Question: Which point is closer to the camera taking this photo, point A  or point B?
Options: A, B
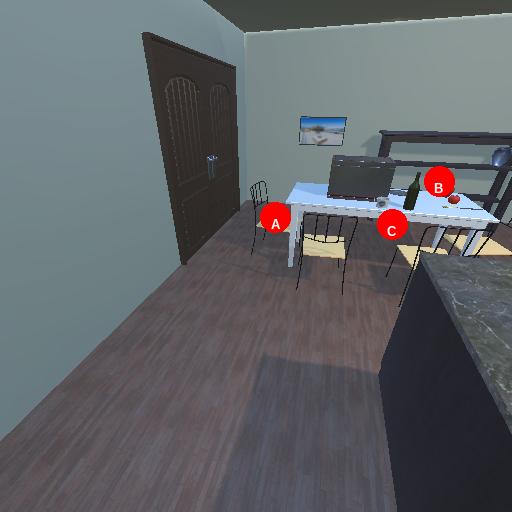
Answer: A